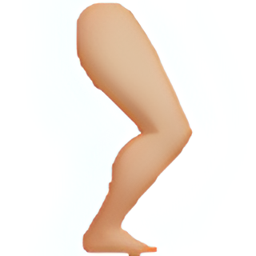
Name: leg
Emoji: 🦵🏼
Group: People & Body
Sub-group: body-parts